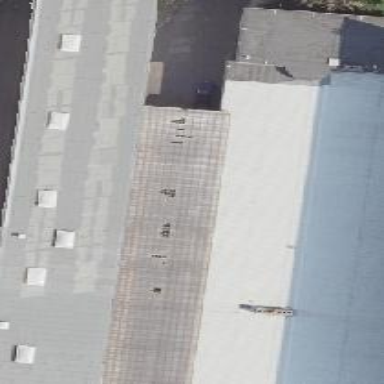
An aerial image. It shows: Commercial building.